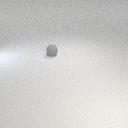
small gray rubber sphere